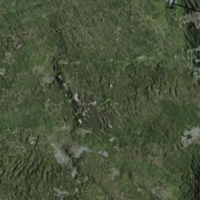
EUNIS habitat code: 26
Species observed at this site:
Saxifraga rotundifolia